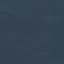
Label: SeaLake